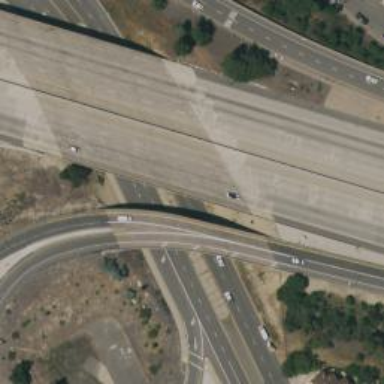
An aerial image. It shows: Motorway link bridge.